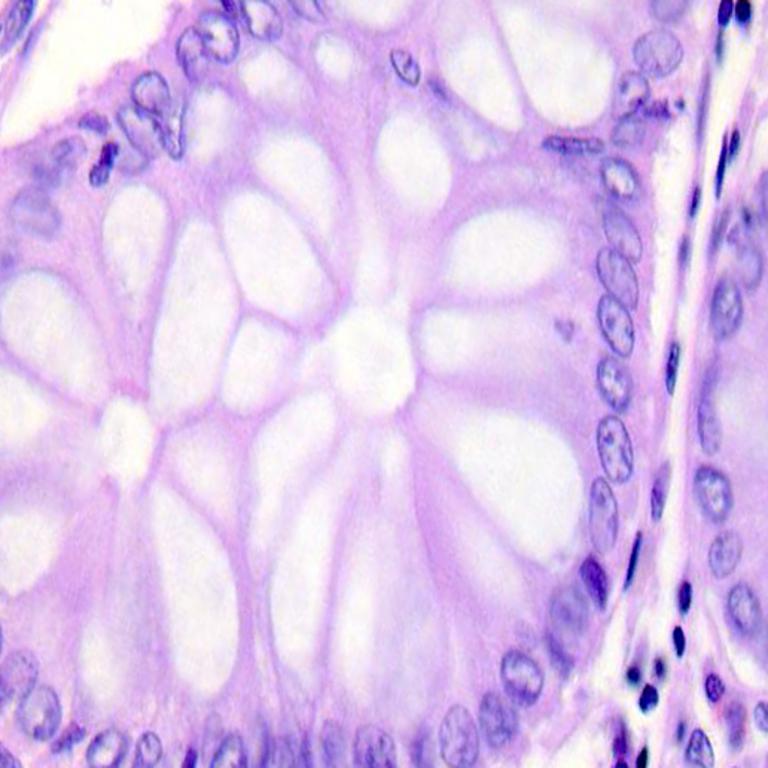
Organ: colon
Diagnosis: benign